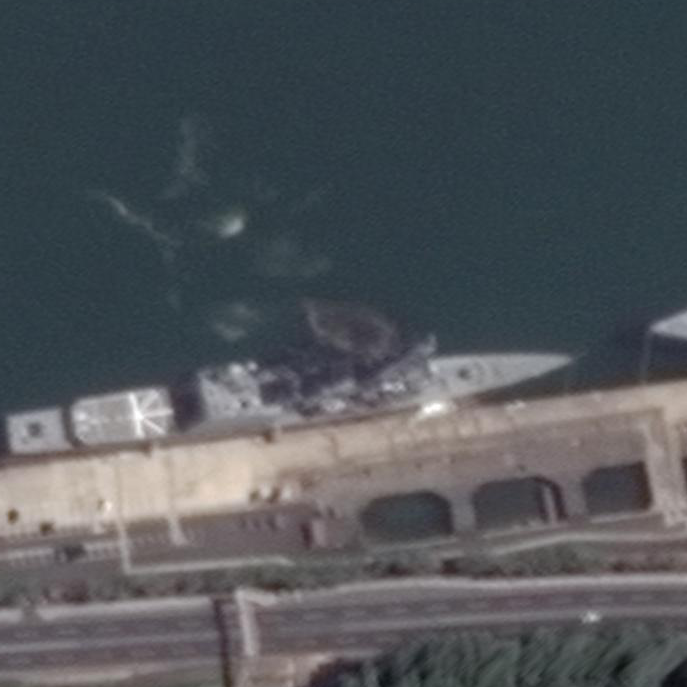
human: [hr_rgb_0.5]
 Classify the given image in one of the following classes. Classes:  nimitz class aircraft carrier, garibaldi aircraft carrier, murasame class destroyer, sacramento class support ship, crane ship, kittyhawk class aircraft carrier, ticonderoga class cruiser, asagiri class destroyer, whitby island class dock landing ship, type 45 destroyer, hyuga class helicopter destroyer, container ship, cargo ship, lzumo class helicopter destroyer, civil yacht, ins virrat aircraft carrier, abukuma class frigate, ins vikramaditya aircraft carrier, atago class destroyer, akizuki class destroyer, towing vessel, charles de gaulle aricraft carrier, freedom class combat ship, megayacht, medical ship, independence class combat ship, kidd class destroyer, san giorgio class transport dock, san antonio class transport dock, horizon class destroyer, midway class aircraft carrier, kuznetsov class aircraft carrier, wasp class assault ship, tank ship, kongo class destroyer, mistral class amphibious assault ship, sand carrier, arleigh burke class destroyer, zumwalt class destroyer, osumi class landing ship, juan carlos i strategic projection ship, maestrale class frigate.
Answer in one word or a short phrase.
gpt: Abukuma class frigate